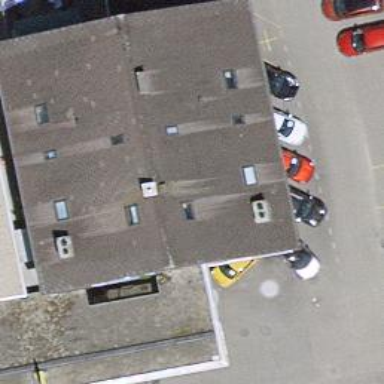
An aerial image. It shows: Car repair shop.